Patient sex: M
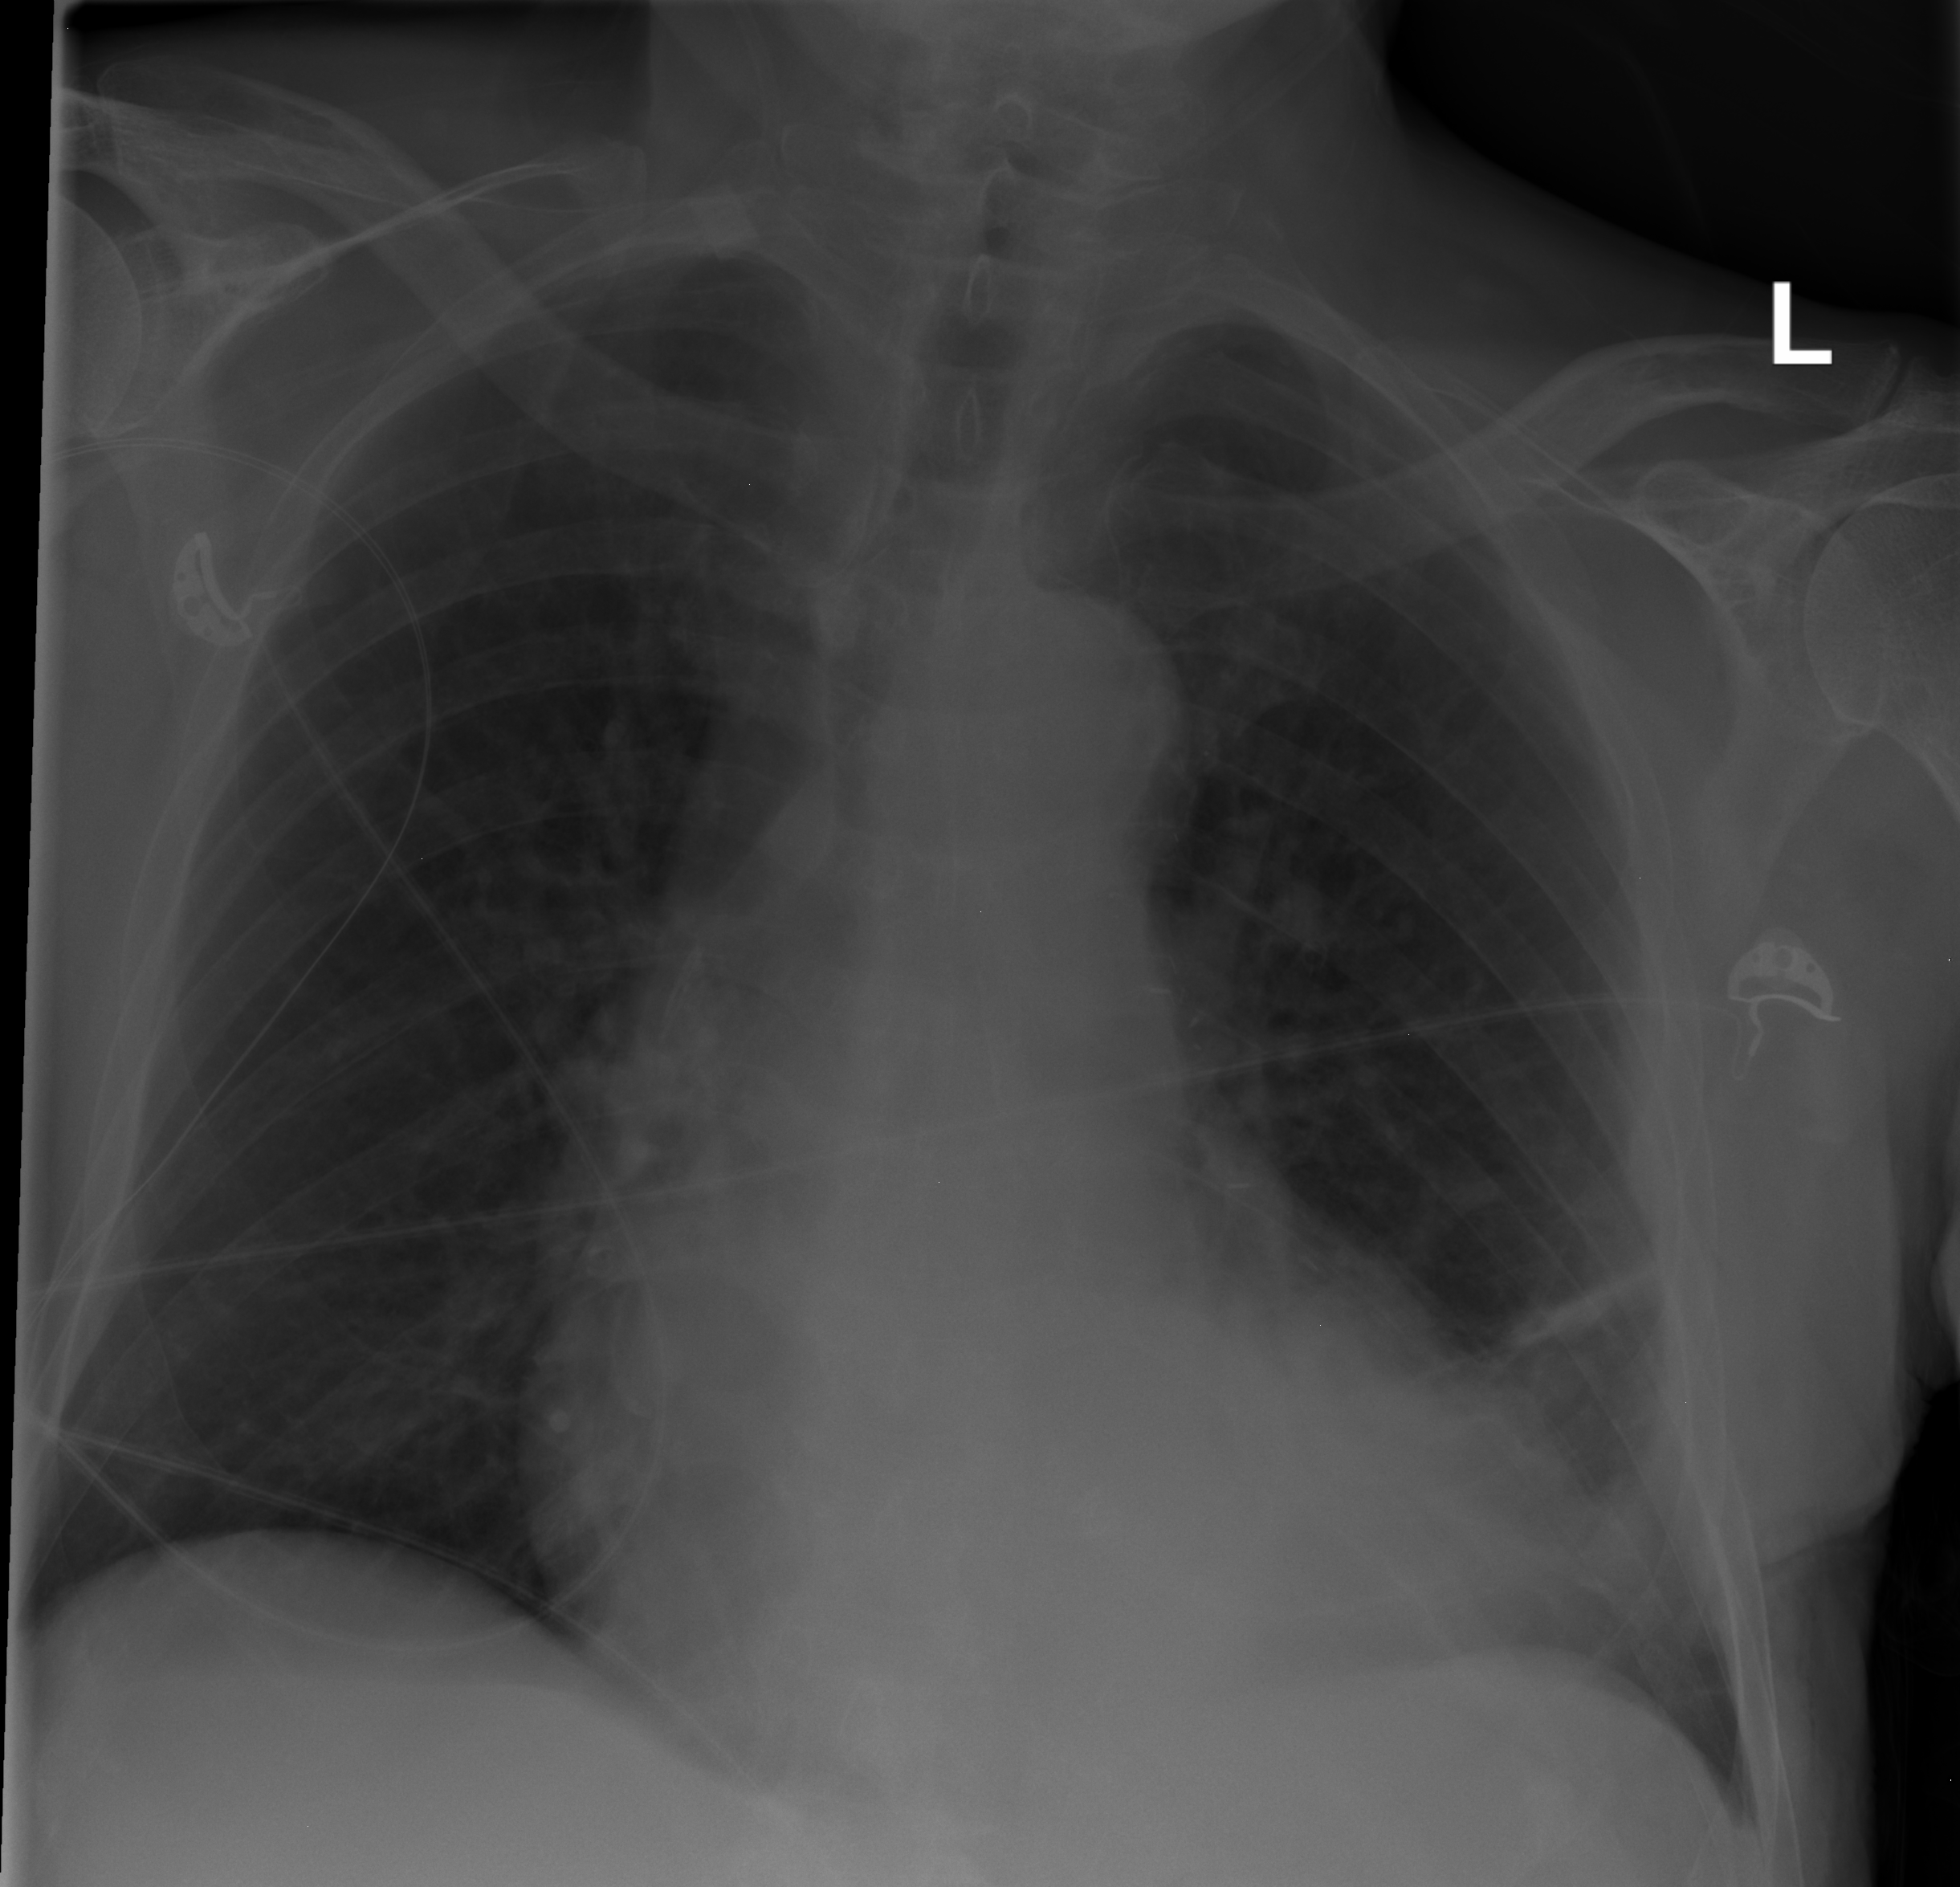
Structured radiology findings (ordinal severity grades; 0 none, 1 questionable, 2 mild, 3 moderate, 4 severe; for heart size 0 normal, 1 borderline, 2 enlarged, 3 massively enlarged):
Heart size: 2
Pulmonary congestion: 0
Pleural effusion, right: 0
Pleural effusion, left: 2
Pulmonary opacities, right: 0
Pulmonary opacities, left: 0
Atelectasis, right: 0
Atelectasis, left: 2